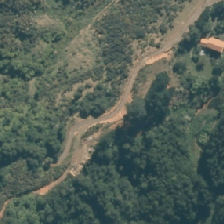
Land cover: grose_broom